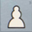
Piece: wP